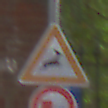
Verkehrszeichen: WildwechselLinks
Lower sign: UeberholverbotKraftfahrzeuge
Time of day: MorningAfternoon
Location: Outdoor (Urban)
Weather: Overcast
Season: NotSpecified
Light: Natural